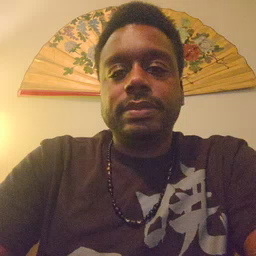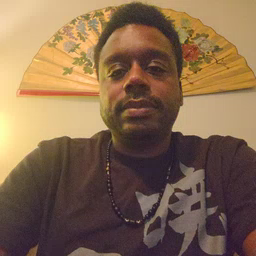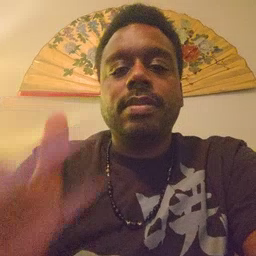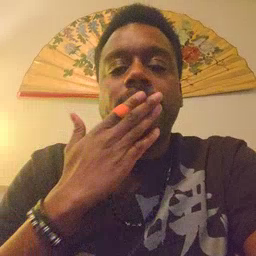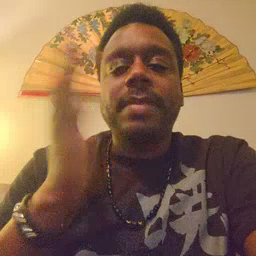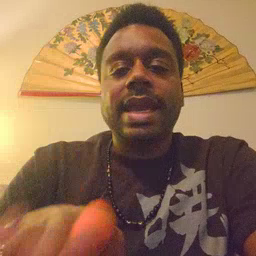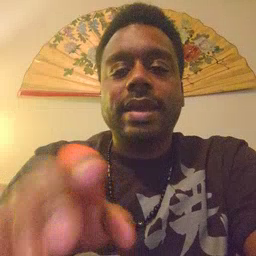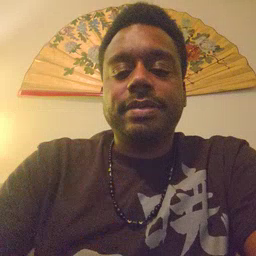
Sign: bad